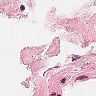
Metastatic tissue present: no